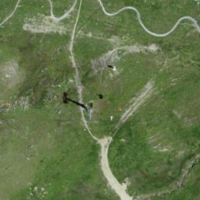
EUNIS habitat code: 26
Species observed at this site:
Pyrgus cacaliae
Bistorta vivipara